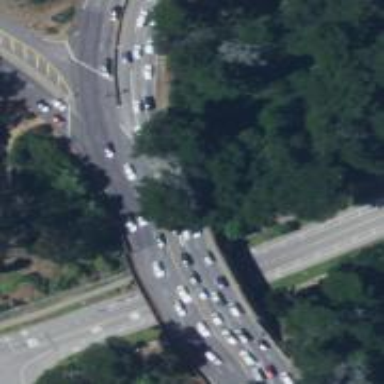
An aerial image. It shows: Trunk highway.